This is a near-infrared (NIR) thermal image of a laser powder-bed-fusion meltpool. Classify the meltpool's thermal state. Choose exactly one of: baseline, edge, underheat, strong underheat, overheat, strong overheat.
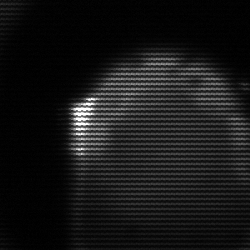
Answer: edge